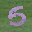
Label: 5